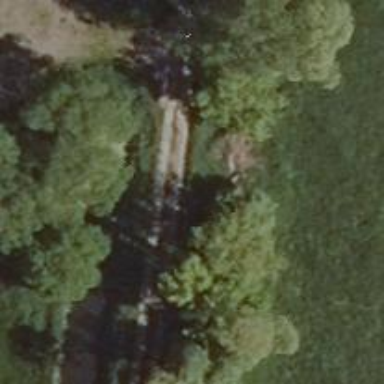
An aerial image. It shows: Row of deciduous broadleaved trees.